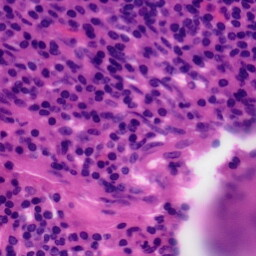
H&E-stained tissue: Tonsil